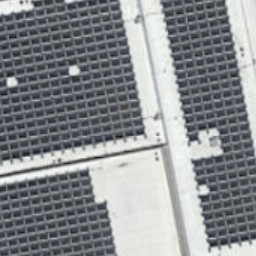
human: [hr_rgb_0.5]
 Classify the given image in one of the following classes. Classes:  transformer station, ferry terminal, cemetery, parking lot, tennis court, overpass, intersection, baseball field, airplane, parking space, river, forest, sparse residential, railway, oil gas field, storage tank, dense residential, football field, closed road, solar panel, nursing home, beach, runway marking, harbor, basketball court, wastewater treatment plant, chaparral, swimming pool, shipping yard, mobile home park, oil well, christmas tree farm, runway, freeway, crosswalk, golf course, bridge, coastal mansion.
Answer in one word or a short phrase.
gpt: solar panel